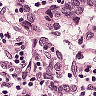
Metastatic tissue present: yes